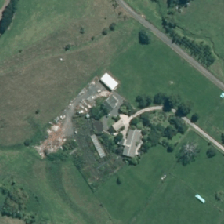
Land cover: high_producing_grassland